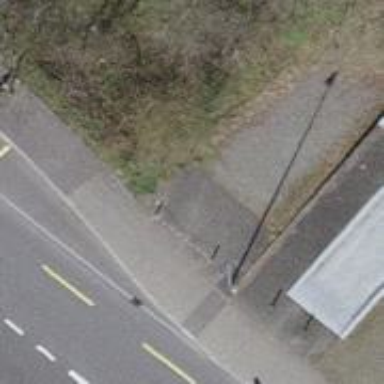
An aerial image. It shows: Bollard barrier.